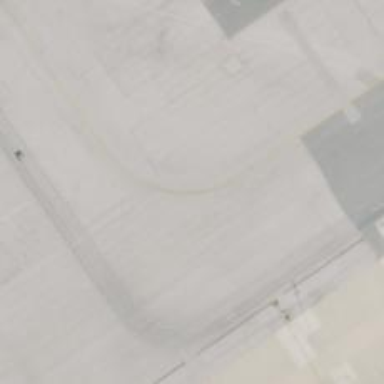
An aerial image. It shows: View of taxiway at the airport.